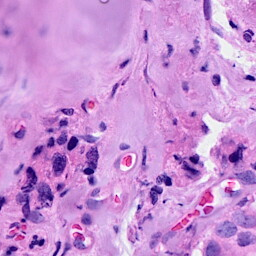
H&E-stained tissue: Breast